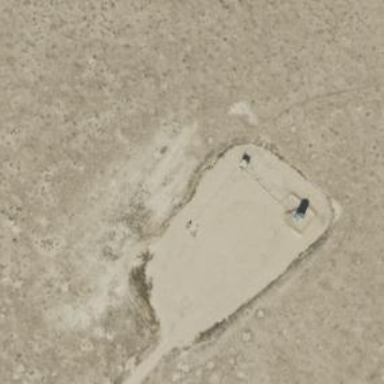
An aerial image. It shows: Petroleum well.